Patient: sex M, age 37
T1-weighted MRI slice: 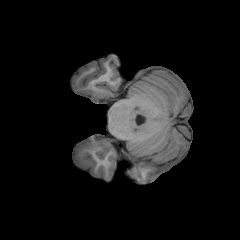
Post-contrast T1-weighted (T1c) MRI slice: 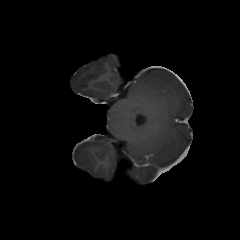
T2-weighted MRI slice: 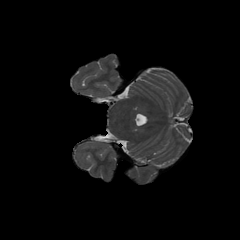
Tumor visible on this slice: no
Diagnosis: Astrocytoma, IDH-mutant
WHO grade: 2